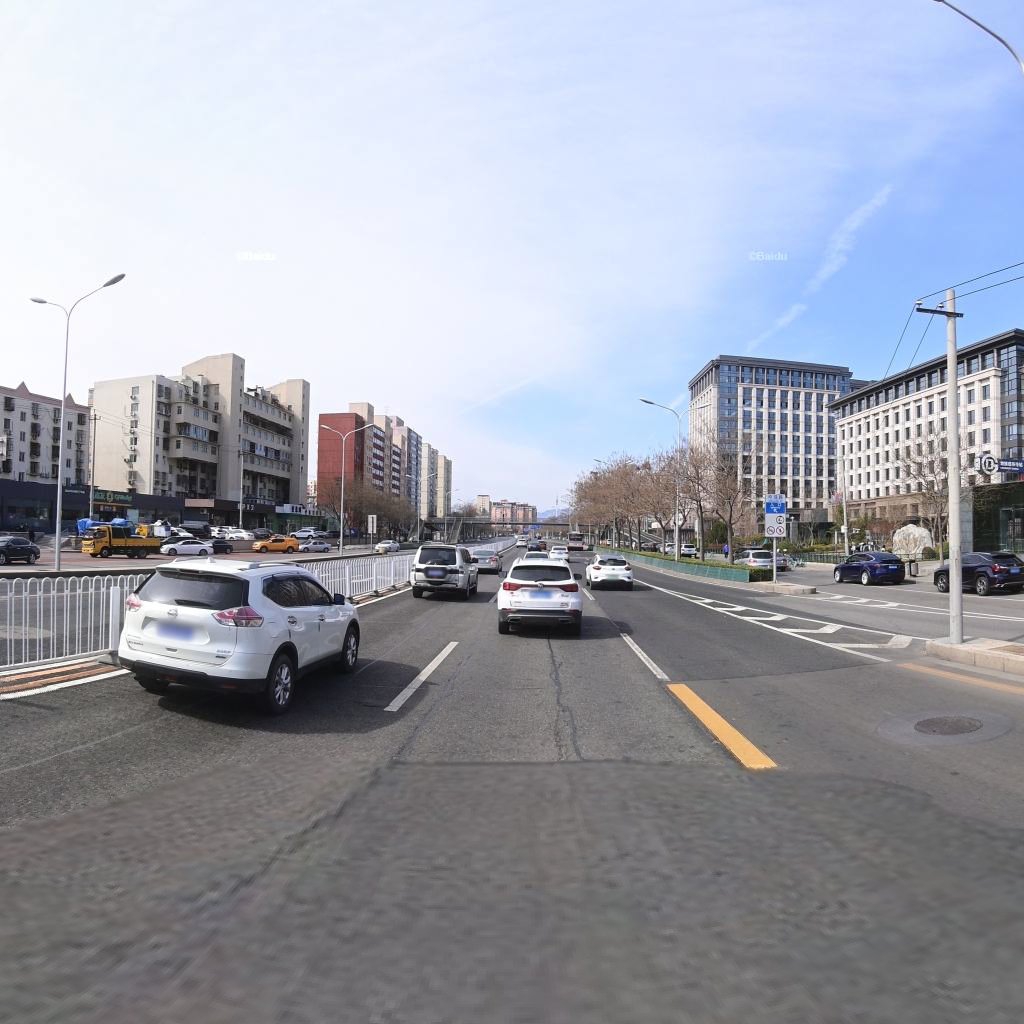
Region: Haidian
Road damage annotations: longitudinal patch, longitudinal patch, manhole cover, longitudinal patch, longitudinal patch, transverse crack